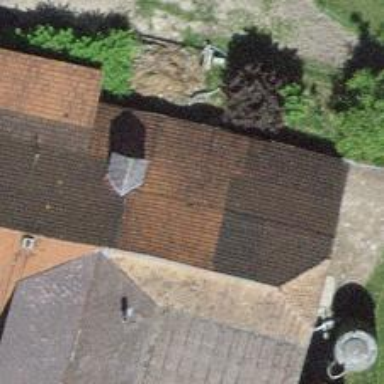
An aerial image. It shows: Farm building.